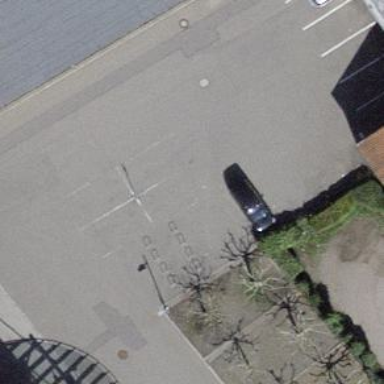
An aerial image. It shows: Asphalt parking area for taxis.